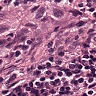
Metastatic tissue present: yes